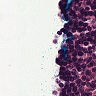
Metastatic tissue present: no